Question: In my application the user can select a color. Default color is yellow, but any color can be selected. I would like to display the currently selected color in the menu as shown in the picture below.

How can this be done? I tried using a transparent gif and then changing the ImageTransparentColor, but that somehow doesn't show the result.
EDIT
I now realize that my question wasn't clear enough - sorry.
How to display an image next to the menuitem is not the problem. What I want to achieve is that each time when a user selects a (different) color, the selected color should be shown next to the menuItem. Preferably without having to load an image everytime (which doesn't really make sense, since the user can select any RGB-combination he wants).
I had thought I could add an image and then set some kind of overlay with the selected color on top of that image.
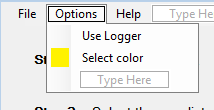
Answer: I found the solution by using John Wood's reply to <URL>:
(1) Overriding the Paint-method for this menuItem
'''
public Form1()
{
InitializeComponent();
// Override the paint-method for the menuItem
selectColorToolStripMenuItem.Paint += OnDrawItem;
}
'''
(2) drawing a box from scratch:
'''
protected void OnDrawItem(object sender, PaintEventArgs e)
{
Pen mPen = new Pen(bgColor, 10);
Bitmap bmp = new Bitmap(10,10);
Graphics g1 = Graphics.FromImage(bmp);
g1.DrawRectangle(mPen, 0, 0, 10, 10);
selectColorToolStripMenuItem.Image = bmp;
}
'''
Quite simple after all...